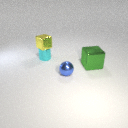
small yellow metal cube above small cyan metal cylinder